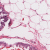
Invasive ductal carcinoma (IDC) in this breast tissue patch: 0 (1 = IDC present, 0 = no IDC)